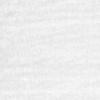
Label: no_change